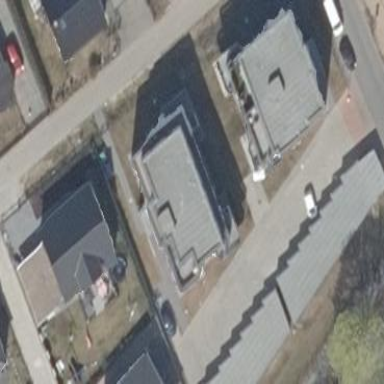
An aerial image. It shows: Detached building with flat grey roof.